Field crop: maize
Growth stage: 2
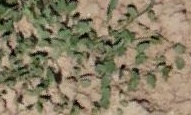
Species: convolvulus